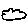
Label: cloud